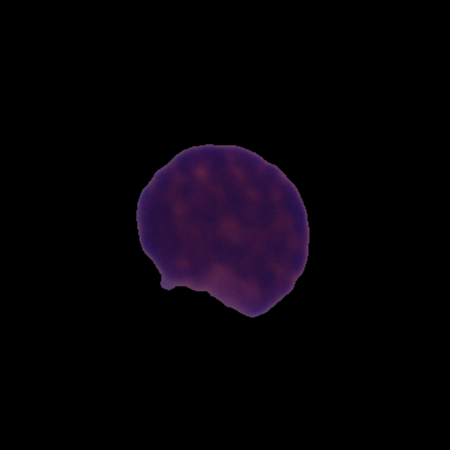
Label: cancer